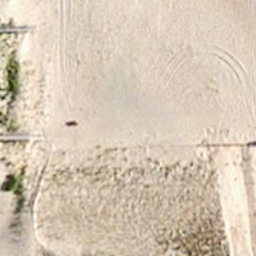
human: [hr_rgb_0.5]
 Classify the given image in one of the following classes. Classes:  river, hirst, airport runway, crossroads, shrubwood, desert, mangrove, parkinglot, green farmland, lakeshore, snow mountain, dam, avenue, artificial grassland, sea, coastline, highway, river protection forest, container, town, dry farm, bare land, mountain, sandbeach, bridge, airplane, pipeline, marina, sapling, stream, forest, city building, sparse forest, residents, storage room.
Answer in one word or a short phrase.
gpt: sandbeach